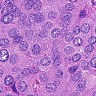
Metastatic tissue present: yes